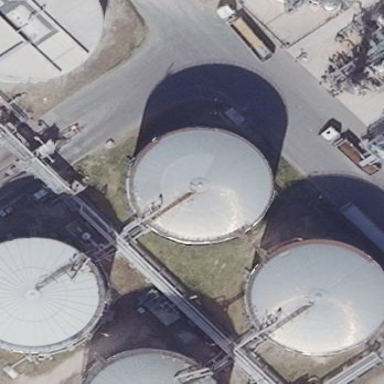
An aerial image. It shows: Storage tank created as man-made structure.